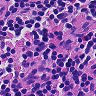
Metastatic tissue present: no